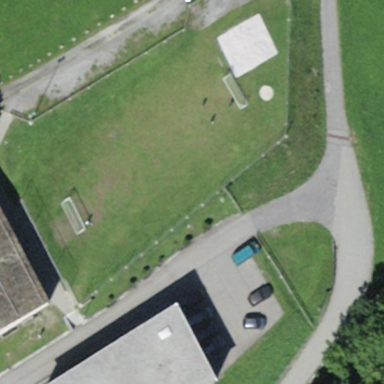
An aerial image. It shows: Soccer pitch designated for leisure and sports activities.